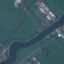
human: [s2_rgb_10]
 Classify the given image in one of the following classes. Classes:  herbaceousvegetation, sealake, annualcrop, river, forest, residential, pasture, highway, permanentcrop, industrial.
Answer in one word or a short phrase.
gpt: River